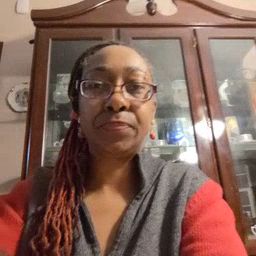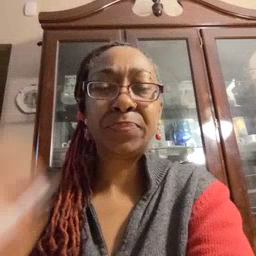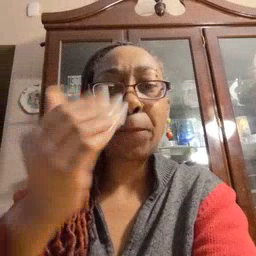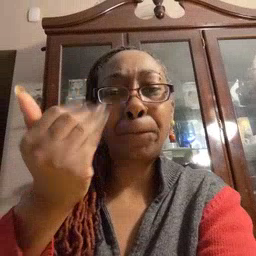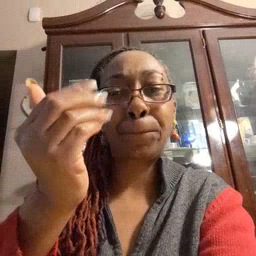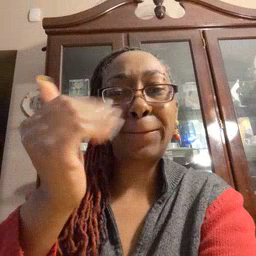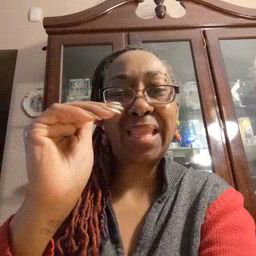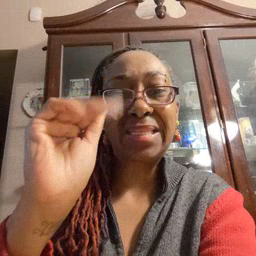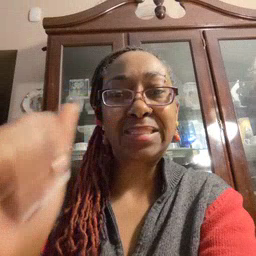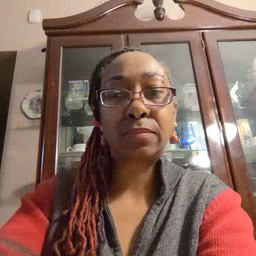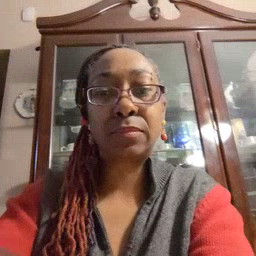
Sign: mitten